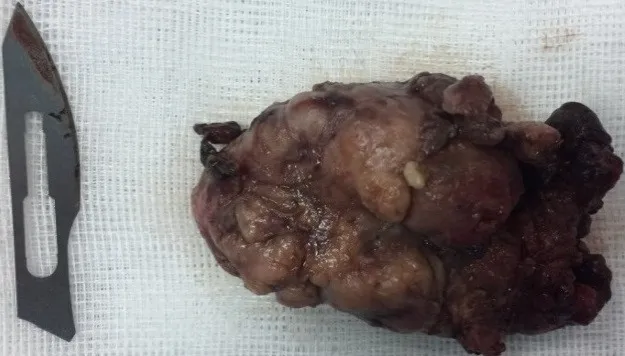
The resected mass.
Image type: medical_photograph (other_medical_photograph)